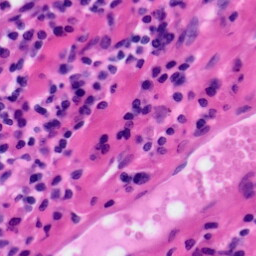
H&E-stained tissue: Tonsil